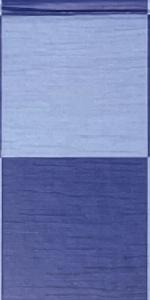
Label: Empty